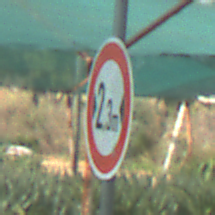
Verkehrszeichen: TatsaechlicheBreite2Komma3
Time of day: MorningAfternoon
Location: Roofed (Special)
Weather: PartlyCloudy
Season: NotSpecified
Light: Natural